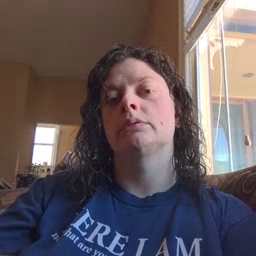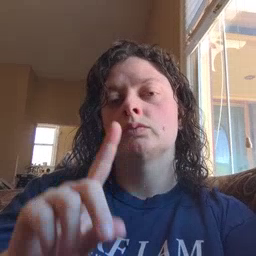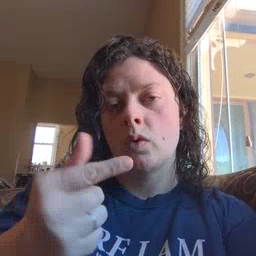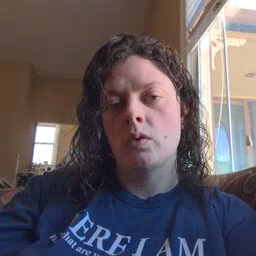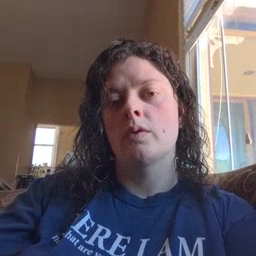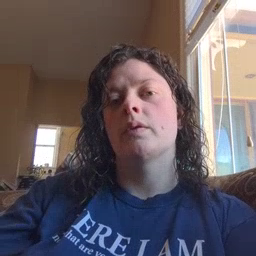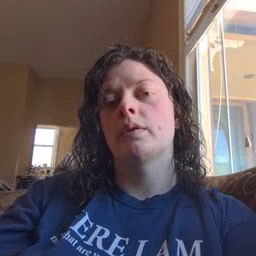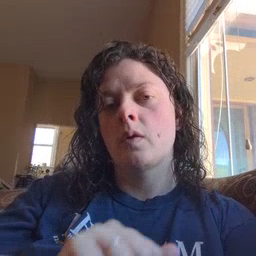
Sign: dog